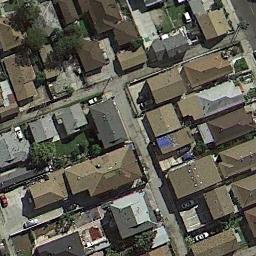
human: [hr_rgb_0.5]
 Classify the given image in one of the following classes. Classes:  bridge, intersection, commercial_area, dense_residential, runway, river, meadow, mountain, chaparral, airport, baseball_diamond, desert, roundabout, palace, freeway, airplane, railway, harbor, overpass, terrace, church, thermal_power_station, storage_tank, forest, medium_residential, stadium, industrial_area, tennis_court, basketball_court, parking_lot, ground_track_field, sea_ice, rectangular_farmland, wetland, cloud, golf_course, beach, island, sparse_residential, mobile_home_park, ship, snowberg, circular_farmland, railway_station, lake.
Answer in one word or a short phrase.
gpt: dense_residential